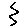
Label: zigzag